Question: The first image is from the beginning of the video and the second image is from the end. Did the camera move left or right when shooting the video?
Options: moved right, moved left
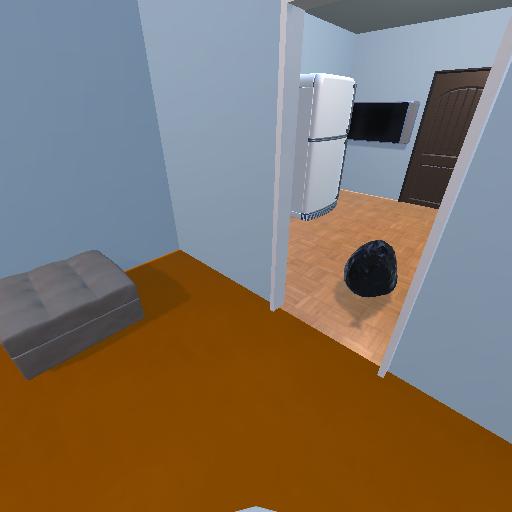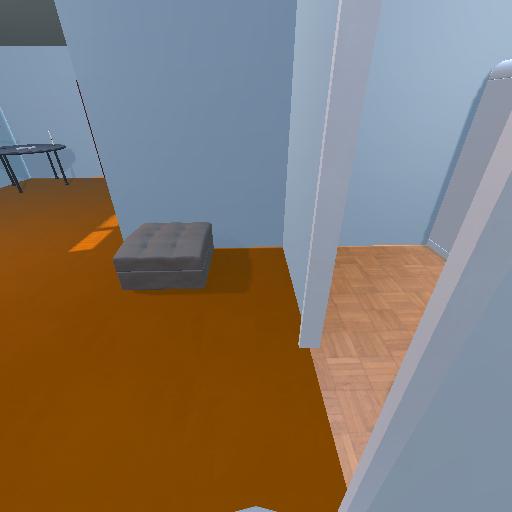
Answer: moved right